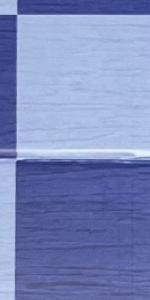
Label: Empty